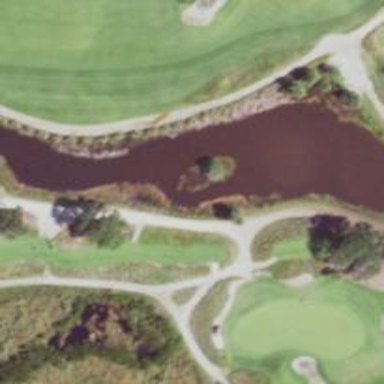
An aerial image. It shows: Path used for both walking and golf.